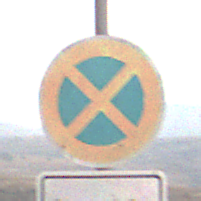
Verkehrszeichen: AbsolutesHalteverbot
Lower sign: ZeitangabenMitBeschraenkungAufWochentage8
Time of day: MorningAfternoon
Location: Outdoor (Nature)
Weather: Overcast
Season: NotSpecified
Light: Natural